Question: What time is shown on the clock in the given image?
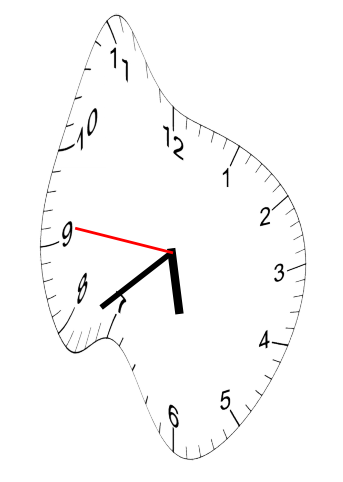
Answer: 05:38:46